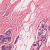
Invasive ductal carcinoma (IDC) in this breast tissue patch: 0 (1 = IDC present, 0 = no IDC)